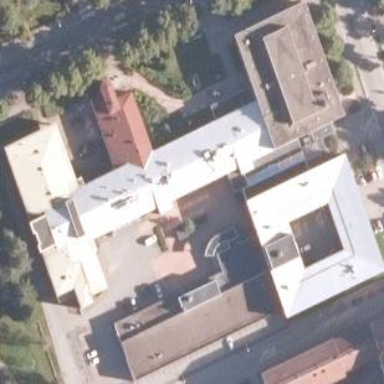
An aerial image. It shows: Public building.